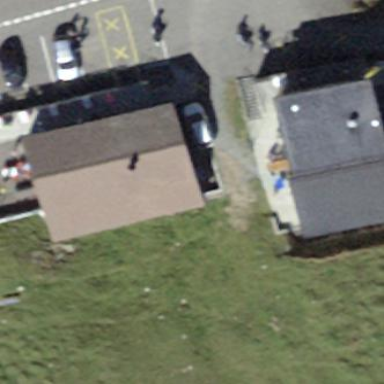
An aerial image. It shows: Building that houses restaurant.